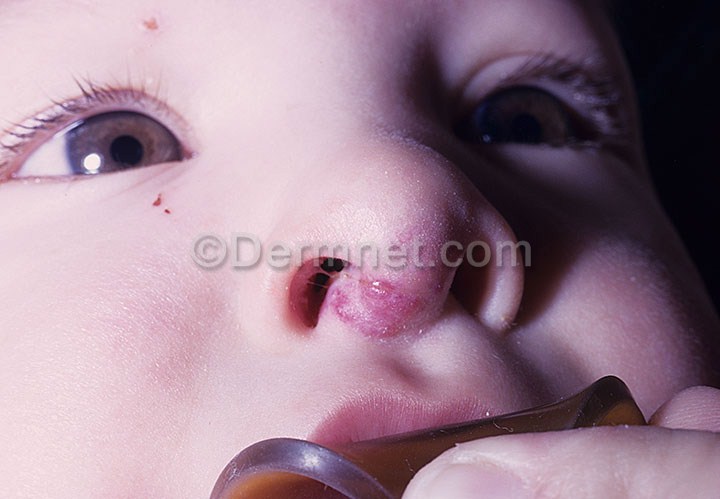
Disease: Vascular Tumors